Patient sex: M
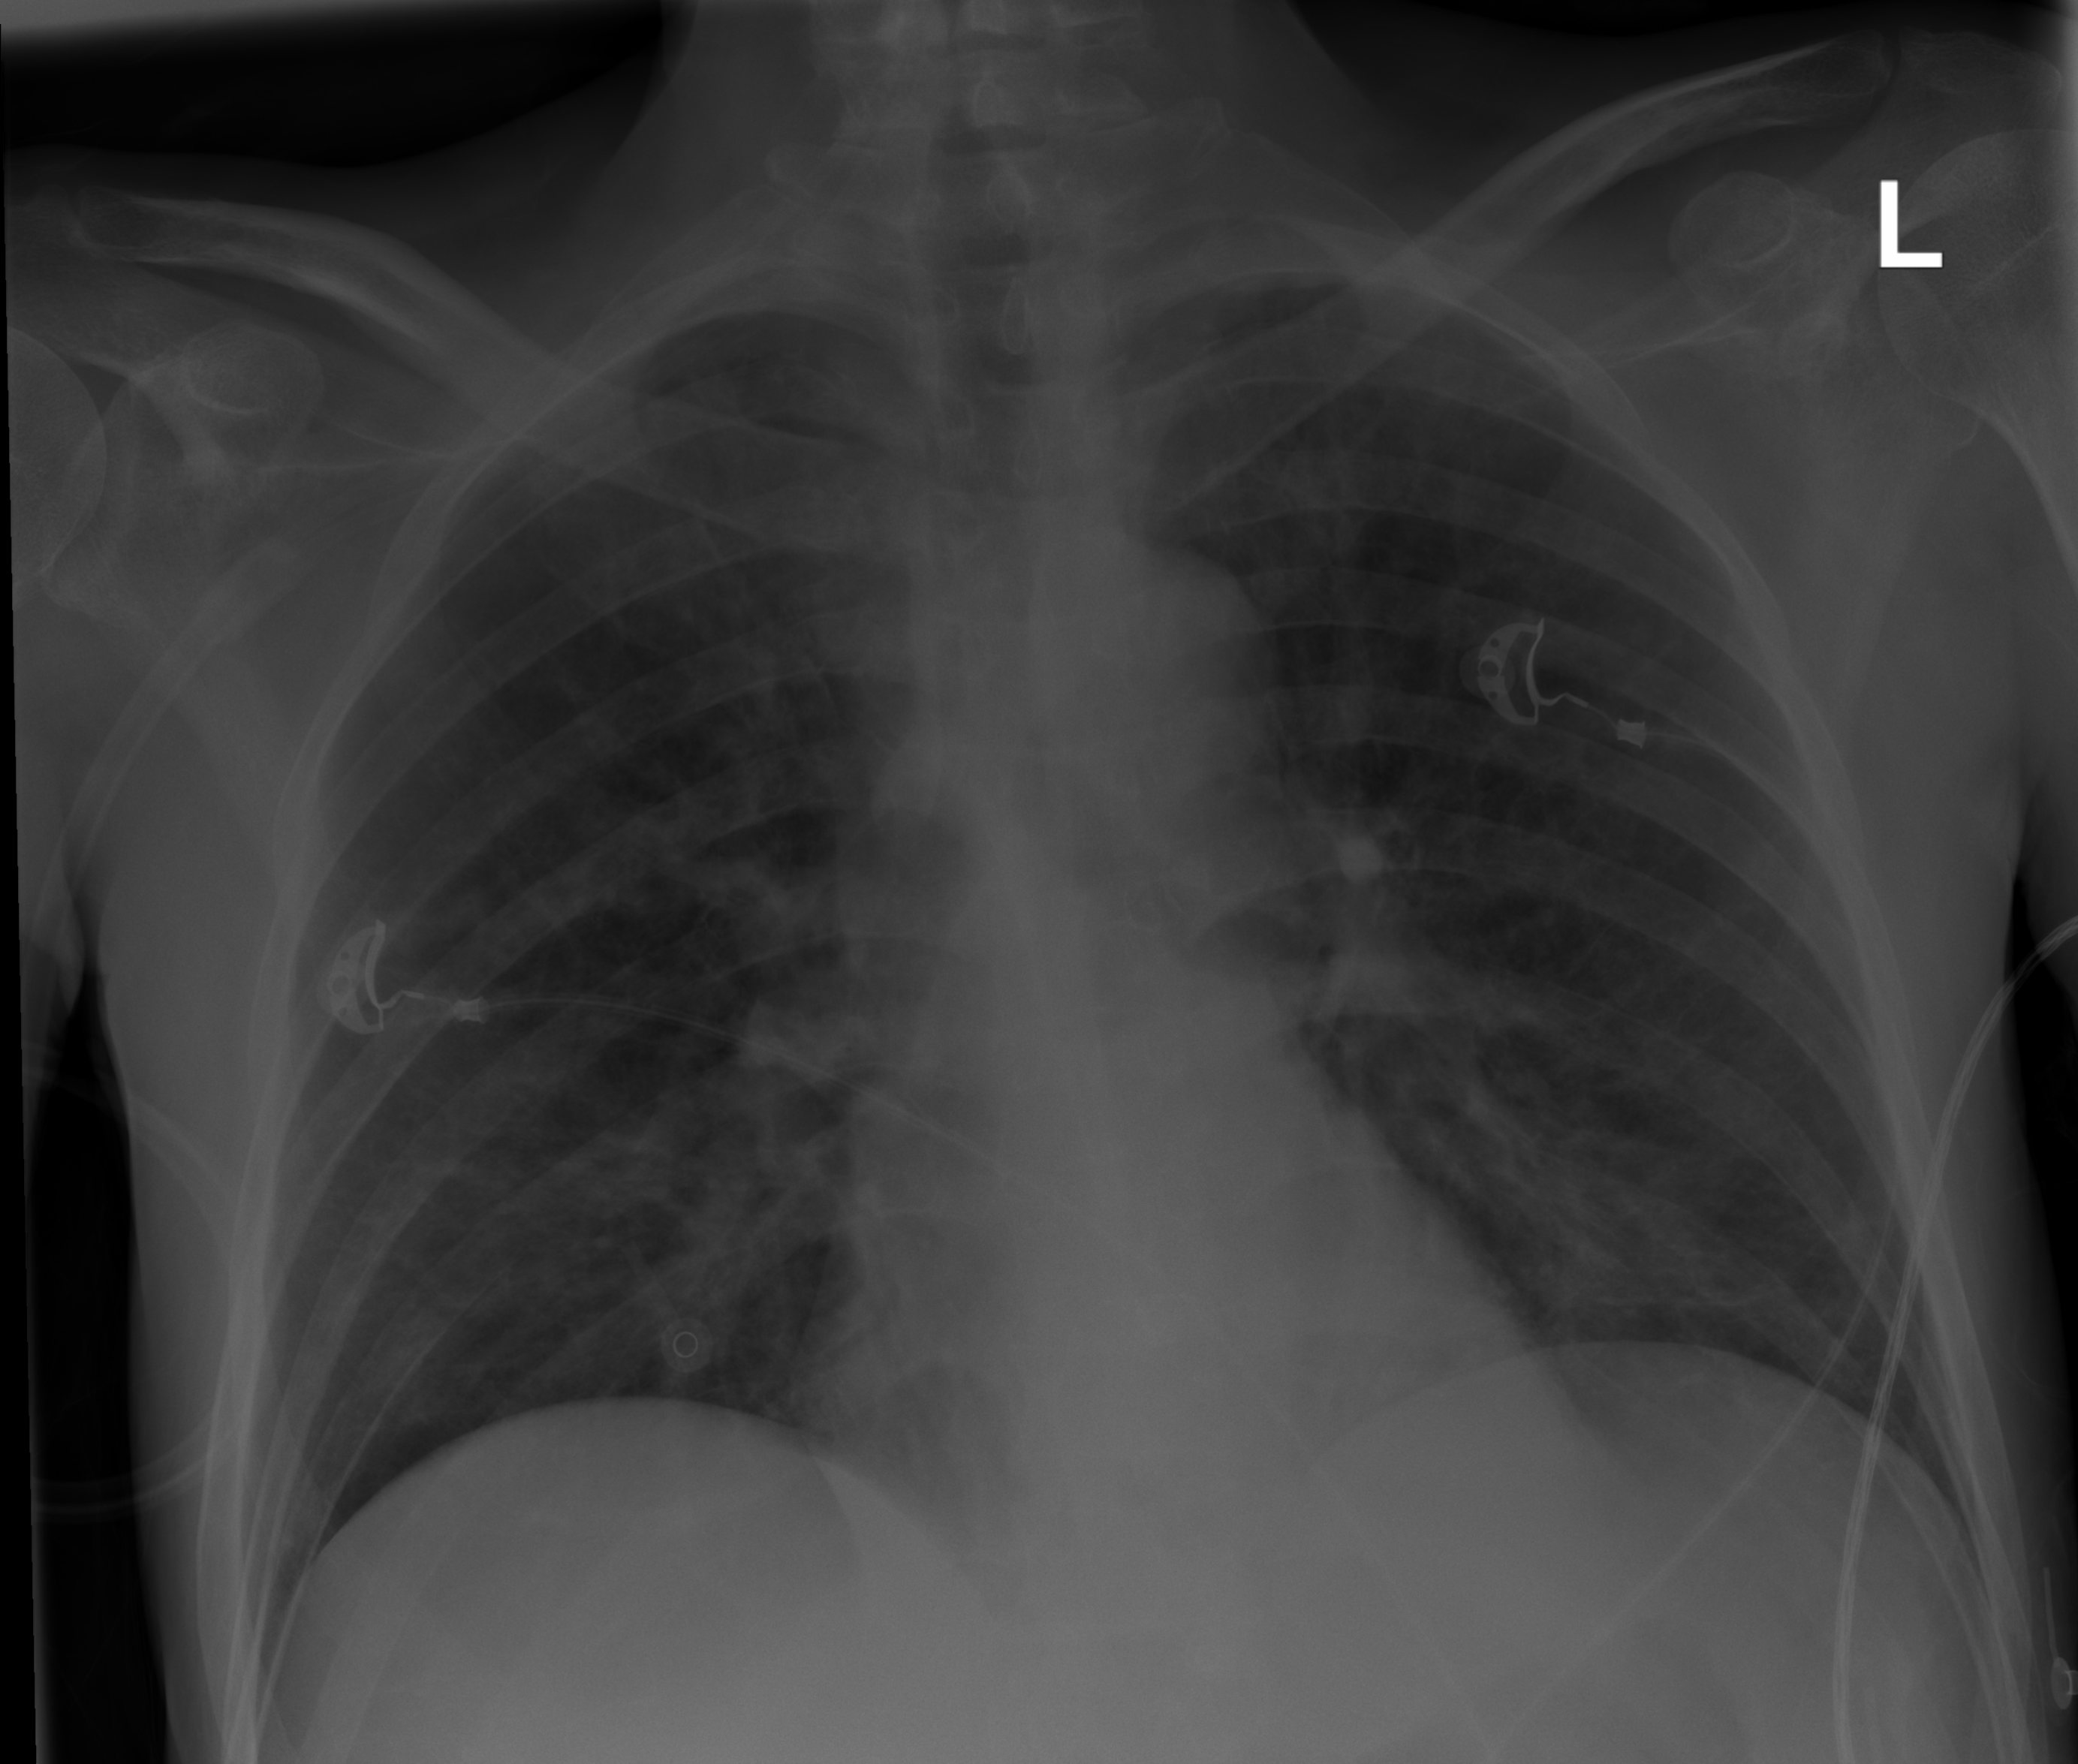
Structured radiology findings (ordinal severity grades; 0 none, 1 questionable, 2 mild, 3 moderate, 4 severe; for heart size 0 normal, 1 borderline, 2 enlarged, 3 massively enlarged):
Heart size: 0
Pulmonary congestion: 0
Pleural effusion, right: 0
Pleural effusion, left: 0
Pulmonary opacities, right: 2
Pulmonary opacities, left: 2
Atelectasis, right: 0
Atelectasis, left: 0